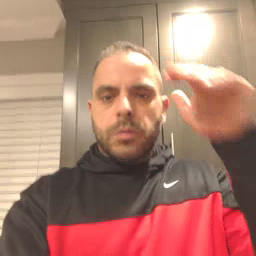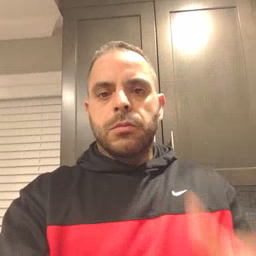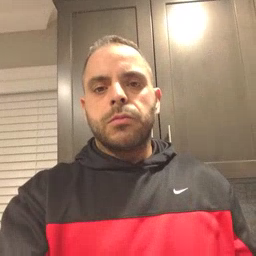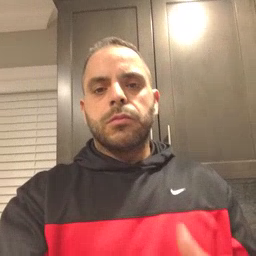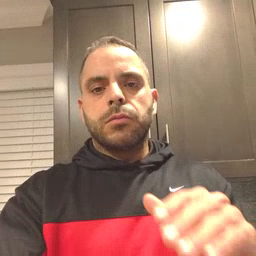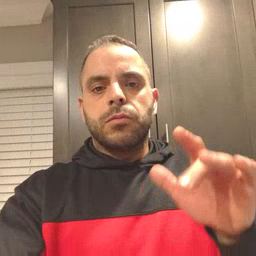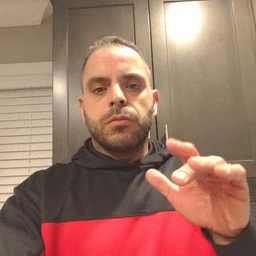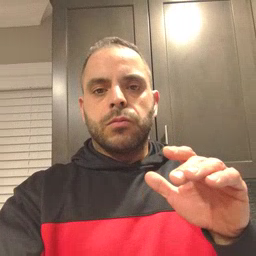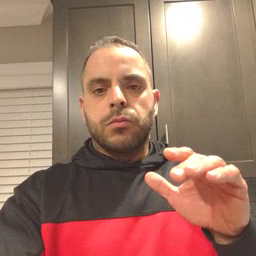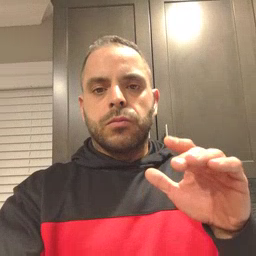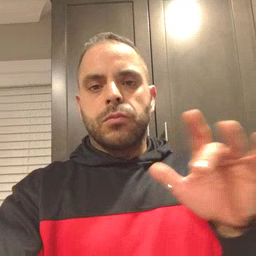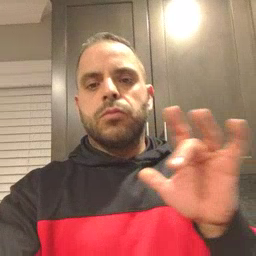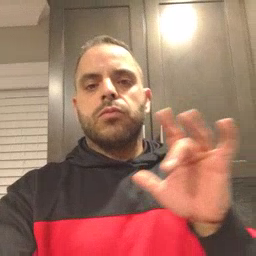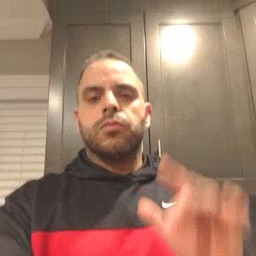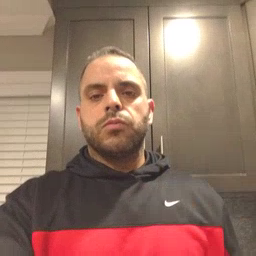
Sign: yucky